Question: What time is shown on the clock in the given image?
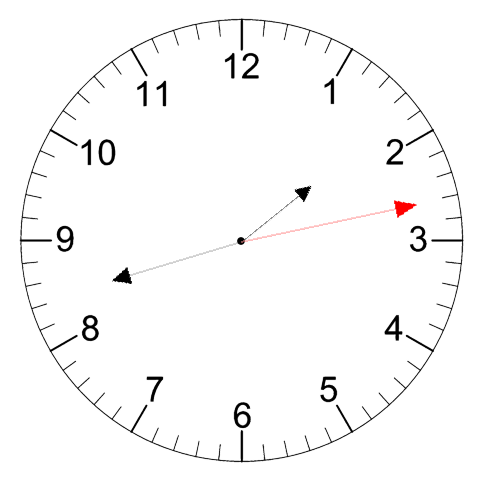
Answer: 01:42:13